Question: I used the styling from this <URL>.
The problem is now that 'align-items: center' doesn't vertically center the progress bar. I tried using 'align-content: center' on the child too, with no effect.
Here's the code in case you didn't open the link
'''
.wrapper {
display: flex;
flex-direction: row;
align-items: center;
width: 100%;
height: 5em;
background: #ccc;
}
.wrapper > .left
{
background: #fcc;
}
.wrapper > .right
{
background: #ccf;
flex: 1;
}
'''
Markup:
'''
<div class="wrapper">
<div class="left">Left</div>
<div class="right">Right</div>
</div>
'''
Can someone tell me what I'm doing wrong? Thanks in advance
This is how it looks:

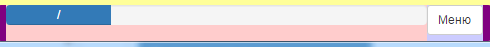
Answer: I guess you can do the following to get it right:
1. There is a margin coming for the .progress element- first you can nullify it: .wrapper > .left > .progress {
margin: 0;
}
2. Give 100% height for wrapper
3. I also removed height: 10vh for the container of wrapper to finish things up.
See <URL> and snippet below:
'''
/* Latest compiled and minified CSS included as External Resource*/
/* Optional theme */
@import url('//netdna.bootstrapcdn.com/bootstrap/3.0.0/css/bootstrap-theme.min.css');
body {
margin: 10px;
}
.wrapper {
display: flex;
align-items: center;
width: 100%;
background: #ccc;
height: 100%;
}
.wrapper > .left {
background: #fcc;
flex: 1;
}
.wrapper > .right {
background: #ccf;
}
.wrapper > .left > .progress {
margin: 0;
}
'''
'''
<script src="https://ajax.googleapis.com/ajax/libs/jquery/2.1.1/jquery.min.js"></script>
<script type="text/javascript" src="//netdna.bootstrapcdn.com/bootstrap/3.0.0/js/bootstrap.min.js"></script>
<link rel="stylesheet" type="text/css" href="//netdna.bootstrapcdn.com/bootstrap/3.0.0/css/bootstrap.min.css">
<div class="container">
<div class="row">
<div class="col-lg-6 col-lg-offset-3 col-md-6 col-md-offset-3 col-s-6 col-s-offset-3" style="background:purple; position:relative; border-radius:10px;">
<div class="wrapper">
<div class="left">
<div class="progress">
<div class="progress-bar" role="progressbar" aria-valuenow="35" aria-valuemin="0" aria-valuemax="100" style="width:35%">
</div>
</div>
</div>
<div class="right">
<button type="button" aside-menu-toggle="menu-1" class="btn btn-sm btn-default">Meniu</button>
</div>
</div>
</div>
</div>
</div>
'''
Let me know your feedback on this. Thanks!